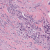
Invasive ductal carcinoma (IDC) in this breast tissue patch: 1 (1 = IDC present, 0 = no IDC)